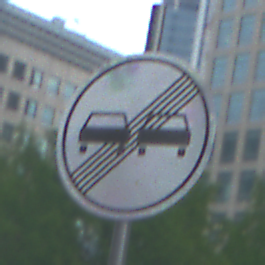
Verkehrszeichen: EndeUeberholverbot
Umgebung: Outdoor, Urban
Tageszeit: MorningAfternoon
Wetter: PartlyCloudy
Licht: Natural
Jahreszeit: NotSpecified
Kontrast: LowContrast